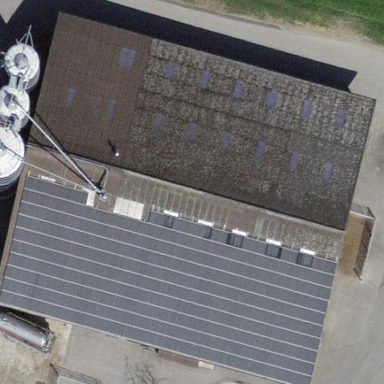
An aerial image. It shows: Barn.